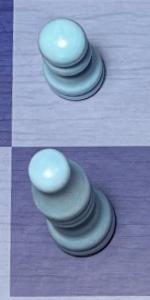
Label: Bishop_White